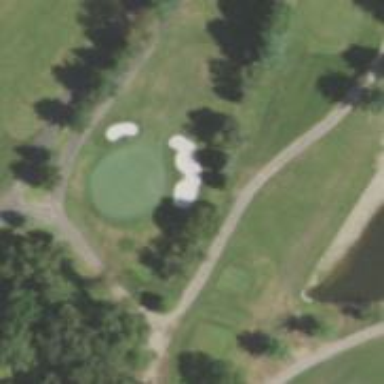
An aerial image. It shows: Service road designated as golf cart path.